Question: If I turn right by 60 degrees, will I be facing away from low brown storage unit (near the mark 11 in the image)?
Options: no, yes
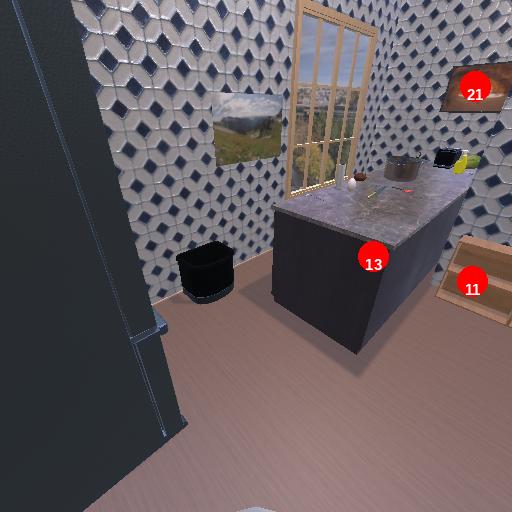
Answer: no